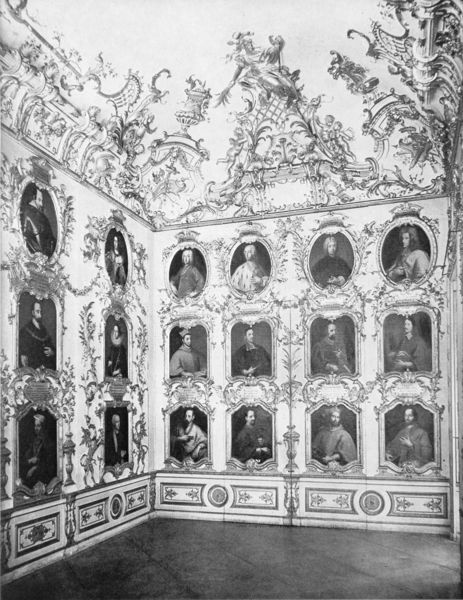
Titel: Ahnengalerie, Stukkatur
Künstler: Johann Baptist Zimmermann
Standort: München
Institution: Residenz
Schlagwörter: gemälde, mann, weiß, frauen, fenster, frankreich, frau, holz, köpfe, licht, männer, paris, raum, schmuck, schwarz, zeichnung, zimmer, schloss, herren, muster, ornament, alt, wand, architektur, barock, rahmen, sockel, hände, innenraum, portrait, porträt, gitter, boden, gold, interieur, adel, decke, familie, innen, personen, rokkoko, pflanzen, rokoko, oval, rund, ranken, adelige, perücke, bilder, bilderrahmen, ecke, italien, fußboden, parkett, röcke, russland, leere, formen, saal, könig, papst, dekoration, salon, holzboden, symmetrie, dekor, floral, ornamente, verzierung, wandmalerei, stuck, galerie, halle, foto, fotografie, wände, gewölbe, medaillon, vergoldet, anschnitt, palast, geld, porträts, form, schwarz-weiss, portait, fliesen, reihe, herrscher, kardinal, entwurf, bildnisse, portraits, bildniss, intarsien, girlanden, photo, reihen, fries, schnörkel, putz, klerus, greif, geistliche, adelig, löwe, deckengemälde, fresko, gemäldegalerie, kabinett, gips, voute, prunk, perücken, borde, nymphenburg, fotographie, aufnahme, verzierungen, abbildung, kandelaber, kardinäle, eintritt, groteske, russisch, deckenmalerei, sockelzone, szizze, rocaille, wan, ahnen, medaillons, ahnengalerie, aristokratie, ölbilder, polygonal, reifröcke, borten, grotesken, gestank, umrandet, goldstuck, würdenträger, boisserie, rankenwerk, fürsten, stammbaum, braock, roncaillen, wittelsbacher, bildersaal, lamprequins, deckenbemalung, schlosssaal, rocaillen, gitterwerk, ahnenalerie, ahnenbilder, ahnenreihe, ahnensaal, ahnensammlung, cuvellies, holzparkett, kirchenmänner, königshaus, ornamentemänner, ovel, potrtaits, regenten, rokokosaal, ronacaillen, vorahnen, zaren, deckenverzierung, porträtgalerie, eingefügt, portraitgallery, portrait raum, russische hängung, reich verziert, bildergallerie, ahnengallerie, kardinal rokoko